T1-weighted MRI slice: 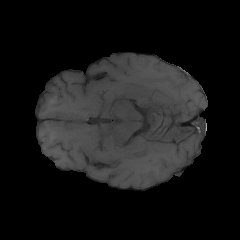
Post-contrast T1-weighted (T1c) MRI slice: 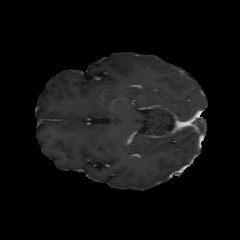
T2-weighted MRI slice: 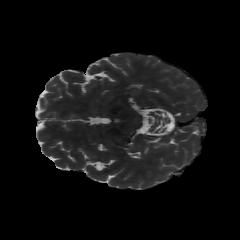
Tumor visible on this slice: no